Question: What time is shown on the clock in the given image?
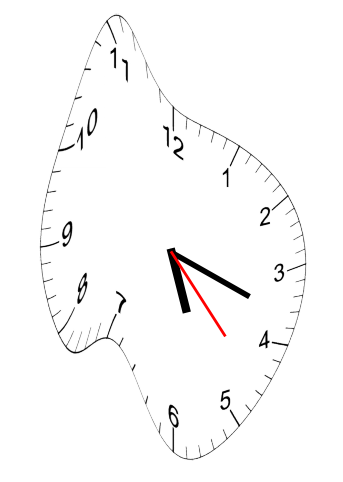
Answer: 05:18:23